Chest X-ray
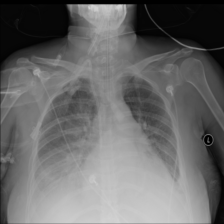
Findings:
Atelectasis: negative
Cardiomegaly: negative
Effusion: positive
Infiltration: negative
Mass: negative
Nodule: negative
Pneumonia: negative
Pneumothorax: negative
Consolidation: negative
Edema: negative
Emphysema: negative
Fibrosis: negative
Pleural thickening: negative
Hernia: negative